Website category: university
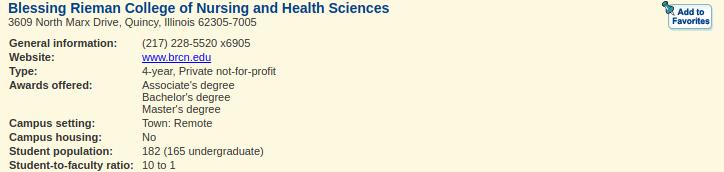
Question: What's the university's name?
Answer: Blessing Rieman College of Nursing and Health Sciences

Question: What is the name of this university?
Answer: Blessing Rieman College of Nursing and Health Sciences

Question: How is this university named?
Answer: Blessing Rieman College of Nursing and Health Sciences

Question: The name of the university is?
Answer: Blessing Rieman College of Nursing and Health Sciences

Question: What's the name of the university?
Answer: Blessing Rieman College of Nursing and Health Sciences

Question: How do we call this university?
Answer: Blessing Rieman College of Nursing and Health Sciences

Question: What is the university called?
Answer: Blessing Rieman College of Nursing and Health Sciences

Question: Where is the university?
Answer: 3609 North Marx Drive, Quincy, Illinois 62305-7005

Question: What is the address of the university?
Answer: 3609 North Marx Drive, Quincy, Illinois 62305-7005

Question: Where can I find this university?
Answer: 3609 North Marx Drive, Quincy, Illinois 62305-7005

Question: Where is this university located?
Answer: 3609 North Marx Drive, Quincy, Illinois 62305-7005

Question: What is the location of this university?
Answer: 3609 North Marx Drive, Quincy, Illinois 62305-7005

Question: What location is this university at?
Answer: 3609 North Marx Drive, Quincy, Illinois 62305-7005

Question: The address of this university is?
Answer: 3609 North Marx Drive, Quincy, Illinois 62305-7005

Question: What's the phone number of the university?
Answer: (217) 228-5520 x6905

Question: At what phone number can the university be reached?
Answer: (217) 228-5520 x6905

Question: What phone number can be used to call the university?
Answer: (217) 228-5520 x6905

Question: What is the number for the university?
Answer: (217) 228-5520 x6905

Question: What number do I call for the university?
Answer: (217) 228-5520 x6905

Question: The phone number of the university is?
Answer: (217) 228-5520 x6905

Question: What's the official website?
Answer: www.brcn.edu

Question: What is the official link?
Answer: www.brcn.edu

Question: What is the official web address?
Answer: www.brcn.edu

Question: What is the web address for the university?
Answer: www.brcn.edu

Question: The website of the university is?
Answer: www.brcn.edu

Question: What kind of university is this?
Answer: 4-year, Private not-for-profit

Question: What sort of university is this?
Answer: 4-year, Private not-for-profit

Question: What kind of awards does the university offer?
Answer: Associate's degree Bachelor's degree Master's degree

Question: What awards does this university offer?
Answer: Associate's degree Bachelor's degree Master's degree

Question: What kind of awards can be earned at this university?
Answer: Associate's degree Bachelor's degree Master's degree

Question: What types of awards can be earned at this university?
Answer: Associate's degree Bachelor's degree Master's degree

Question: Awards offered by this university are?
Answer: Associate's degree Bachelor's degree Master's degree

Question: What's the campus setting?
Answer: Town: Remote

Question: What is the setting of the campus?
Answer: Town: Remote

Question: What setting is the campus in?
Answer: Town: Remote

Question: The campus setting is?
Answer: Town: Remote

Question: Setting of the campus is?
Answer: Town: Remote

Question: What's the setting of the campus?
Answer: Town: Remote

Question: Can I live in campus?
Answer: No

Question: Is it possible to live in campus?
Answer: No

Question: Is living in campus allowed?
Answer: No

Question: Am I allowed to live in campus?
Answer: No

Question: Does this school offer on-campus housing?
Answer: No

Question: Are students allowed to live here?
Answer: No

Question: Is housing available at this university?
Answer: No

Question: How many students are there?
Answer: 182 (165 undergraduate)

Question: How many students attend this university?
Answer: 182 (165 undergraduate)

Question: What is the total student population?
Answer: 182 (165 undergraduate)

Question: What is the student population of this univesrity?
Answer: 182 (165 undergraduate)

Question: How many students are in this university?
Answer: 182 (165 undergraduate)

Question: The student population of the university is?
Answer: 182 (165 undergraduate)

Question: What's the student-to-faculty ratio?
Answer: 10 to 1

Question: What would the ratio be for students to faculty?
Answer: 10 to 1

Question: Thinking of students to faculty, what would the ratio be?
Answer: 10 to 1

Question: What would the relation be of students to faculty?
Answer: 10 to 1

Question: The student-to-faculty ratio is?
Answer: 10 to 1

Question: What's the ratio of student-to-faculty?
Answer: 10 to 1

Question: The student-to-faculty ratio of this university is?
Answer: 10 to 1